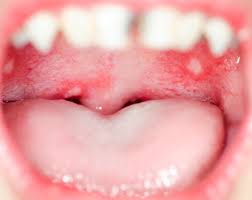
Condition: Mouth Ulcer